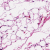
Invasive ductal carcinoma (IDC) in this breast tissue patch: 0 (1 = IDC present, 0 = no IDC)